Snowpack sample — Loveland Pass, Silver Plume, Colorado, USA (2/11/26, 12:00 PM MST)
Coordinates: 39.663, -105.886
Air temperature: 35 °F
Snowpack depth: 82 cm
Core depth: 10 cm
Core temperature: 17.6 °F
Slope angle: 13°, slope face: 12°
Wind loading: high
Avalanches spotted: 1
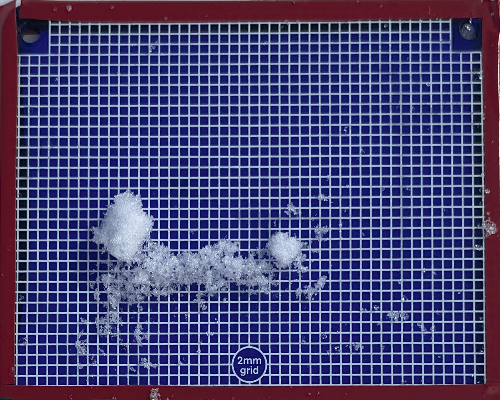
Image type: profile
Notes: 1 small avalanche spotted on the north side of the bowl, lots of wind loading